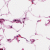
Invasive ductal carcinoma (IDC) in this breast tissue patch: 0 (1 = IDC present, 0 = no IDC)